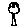
Label: tree